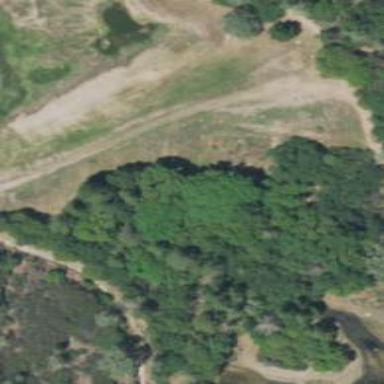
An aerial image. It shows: Beautiful woodland area.